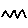
Label: zigzag